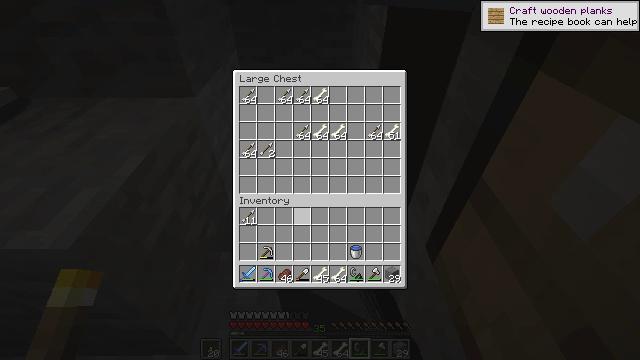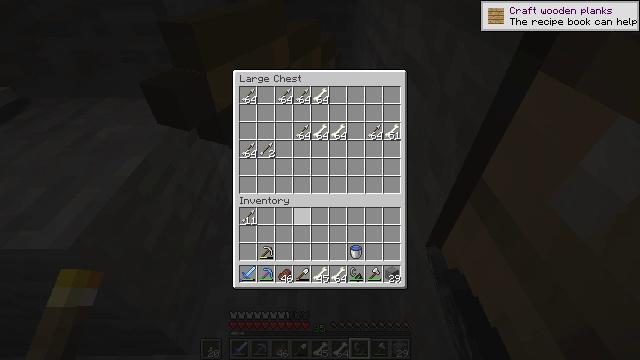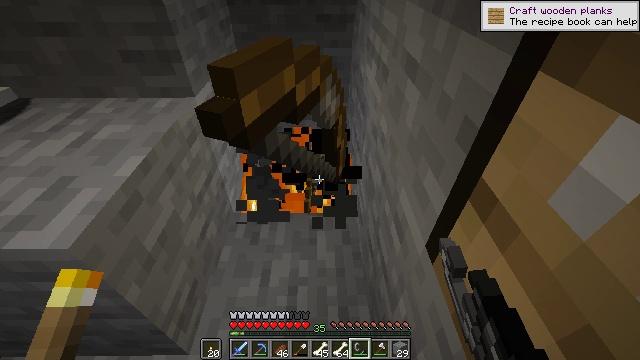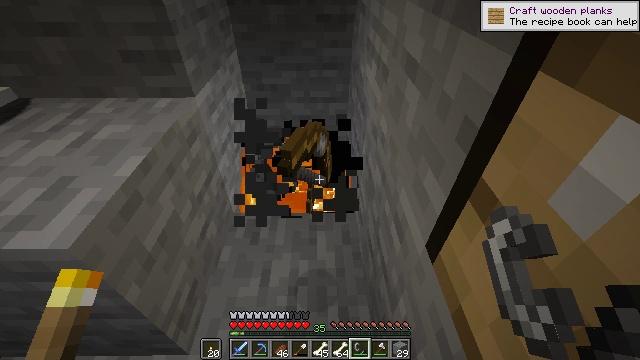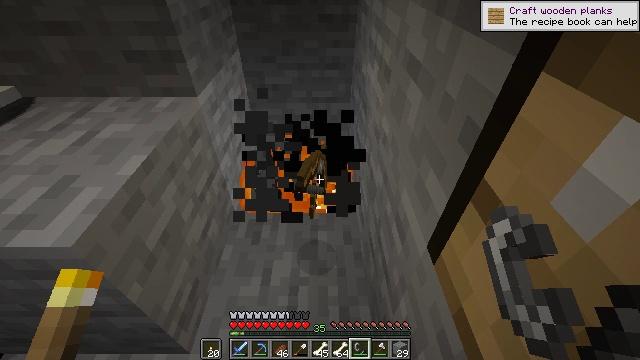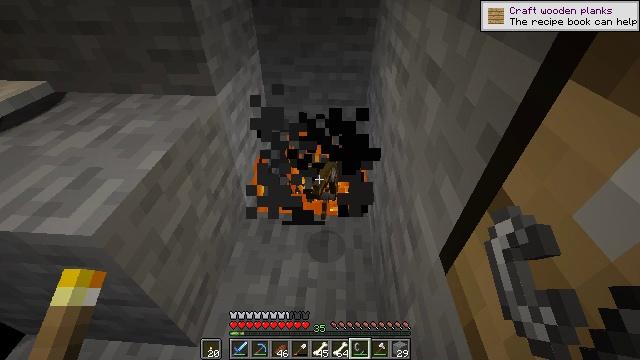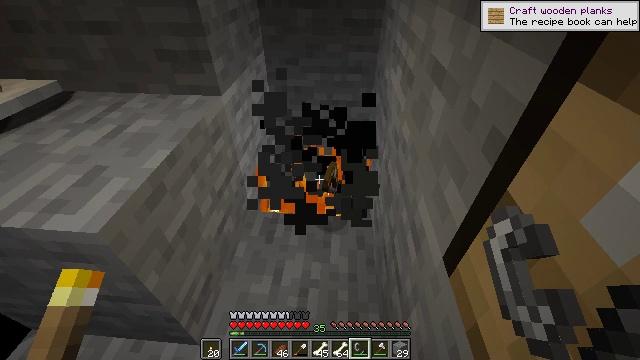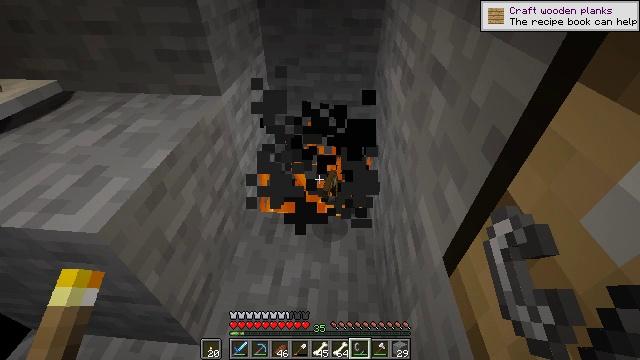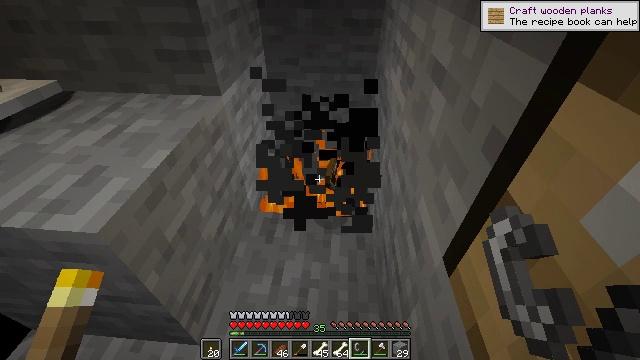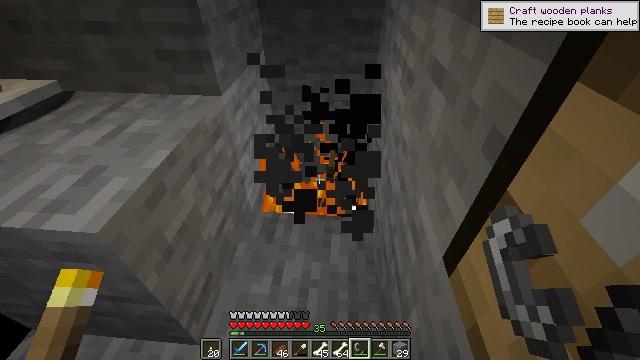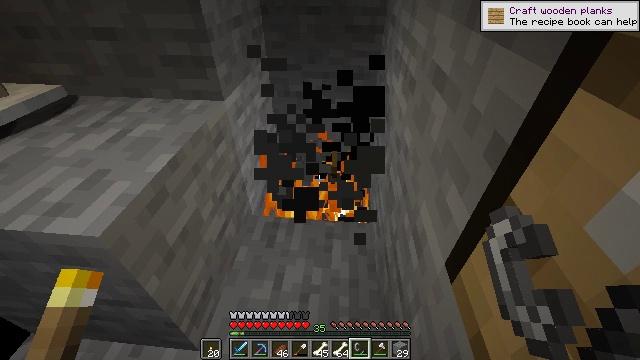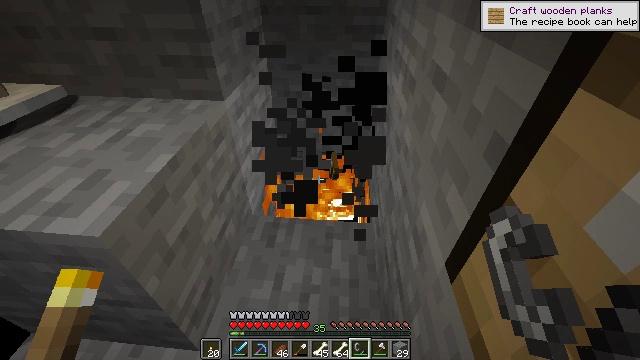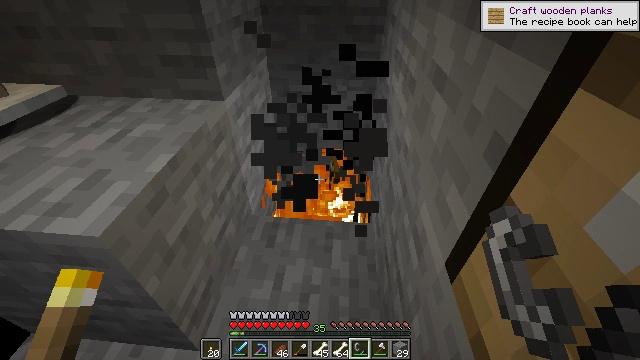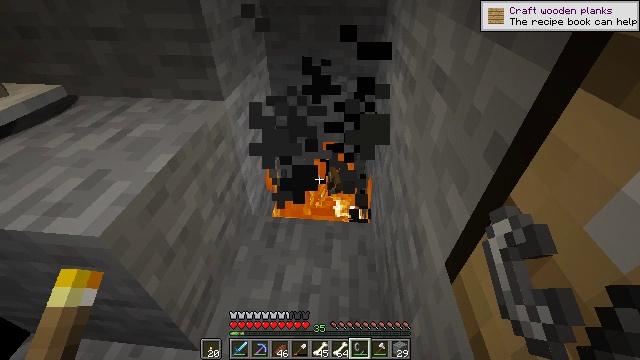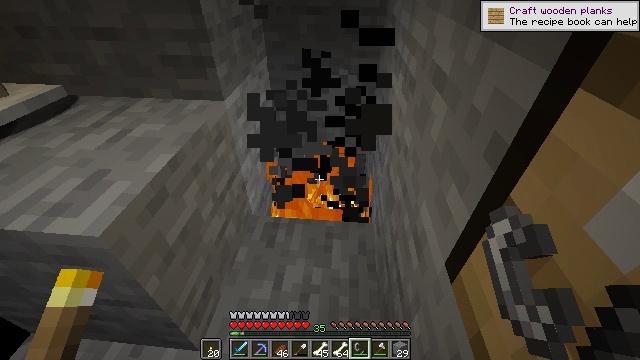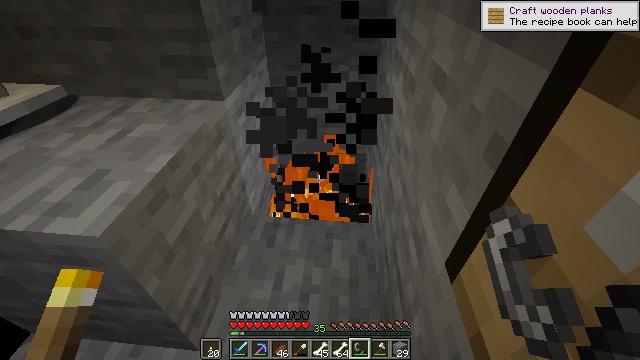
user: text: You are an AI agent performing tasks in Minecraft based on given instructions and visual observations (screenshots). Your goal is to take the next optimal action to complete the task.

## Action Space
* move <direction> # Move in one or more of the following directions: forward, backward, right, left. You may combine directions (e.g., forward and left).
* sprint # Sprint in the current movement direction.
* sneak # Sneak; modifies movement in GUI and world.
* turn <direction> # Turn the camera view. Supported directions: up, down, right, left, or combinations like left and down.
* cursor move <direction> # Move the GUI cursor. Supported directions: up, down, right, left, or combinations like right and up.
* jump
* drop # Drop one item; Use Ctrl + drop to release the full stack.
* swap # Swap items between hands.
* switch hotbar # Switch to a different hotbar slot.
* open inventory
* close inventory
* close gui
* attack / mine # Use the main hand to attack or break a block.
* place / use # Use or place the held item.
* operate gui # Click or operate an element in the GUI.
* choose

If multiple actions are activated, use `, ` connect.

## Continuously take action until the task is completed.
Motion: motion action
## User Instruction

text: Kill a skeleton.
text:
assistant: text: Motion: no_op
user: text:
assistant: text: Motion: no_op
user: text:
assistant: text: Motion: no_op
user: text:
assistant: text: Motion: no_op
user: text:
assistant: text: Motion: turn left
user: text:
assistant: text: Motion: turn left
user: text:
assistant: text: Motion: no_op
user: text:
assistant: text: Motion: no_op
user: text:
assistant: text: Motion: no_op
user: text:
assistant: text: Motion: turn up
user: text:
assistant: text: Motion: no_op
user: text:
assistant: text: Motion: no_op
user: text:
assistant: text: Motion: no_op
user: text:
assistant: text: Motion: no_op
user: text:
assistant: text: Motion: no_op
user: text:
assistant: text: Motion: no_op
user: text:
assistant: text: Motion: no_op
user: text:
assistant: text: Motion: no_op
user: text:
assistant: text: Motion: no_op
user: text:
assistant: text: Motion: no_op
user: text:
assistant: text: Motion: turn left
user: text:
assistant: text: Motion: turn left
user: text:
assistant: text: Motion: turn left
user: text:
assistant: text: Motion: no_op
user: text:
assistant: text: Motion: no_op
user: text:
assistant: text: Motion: no_op
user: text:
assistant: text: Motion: switch to hotbar 1
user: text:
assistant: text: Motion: switch to hotbar 1
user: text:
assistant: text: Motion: switch to hotbar 1
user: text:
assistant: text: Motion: turn left, switch to hotbar 1